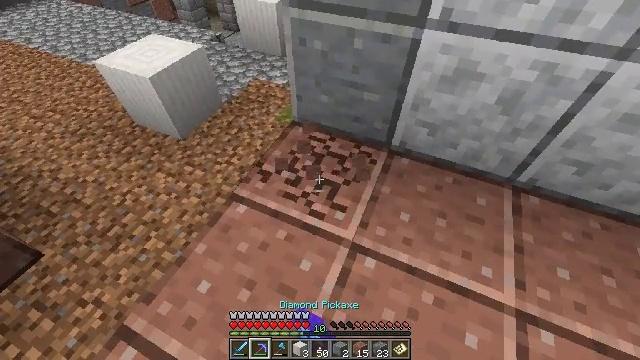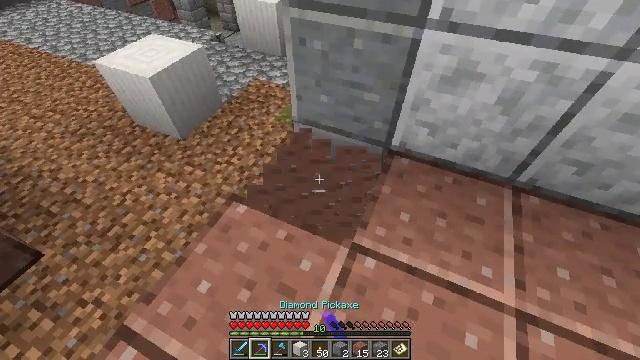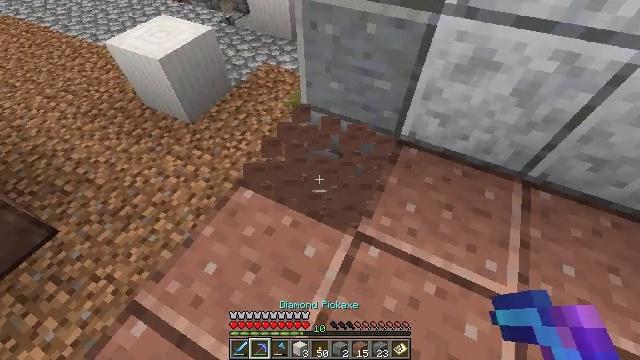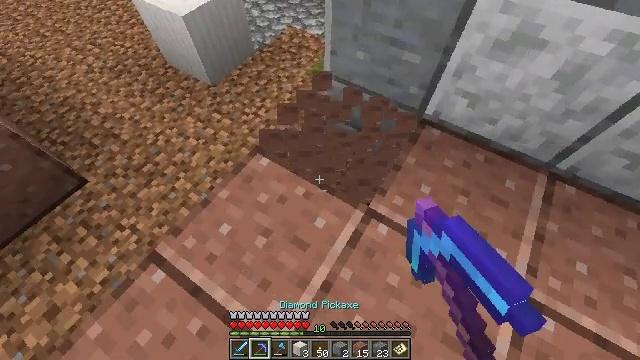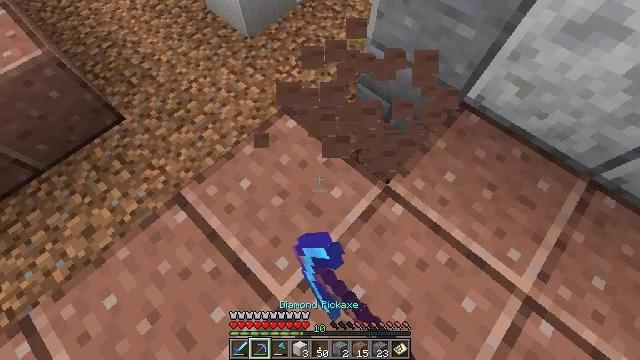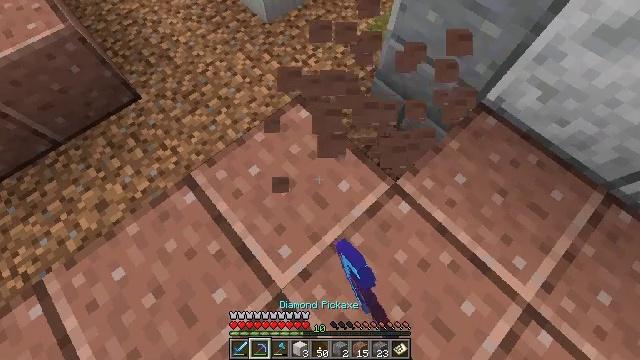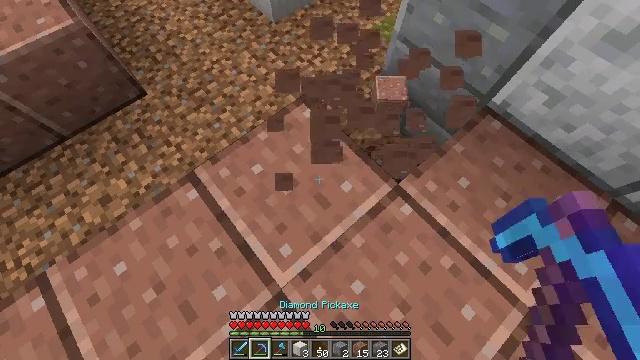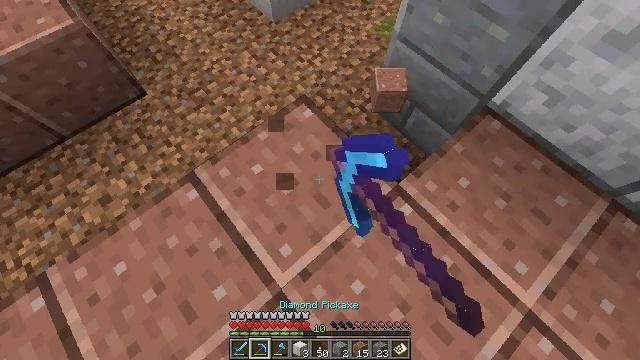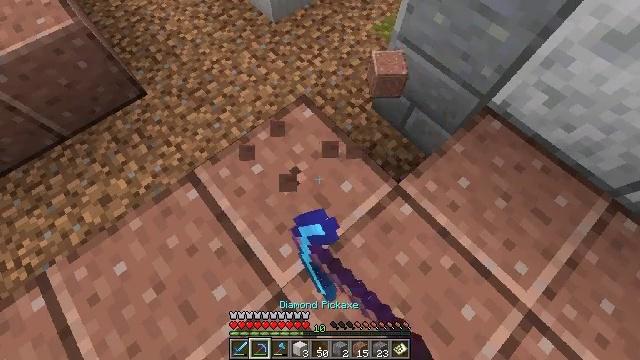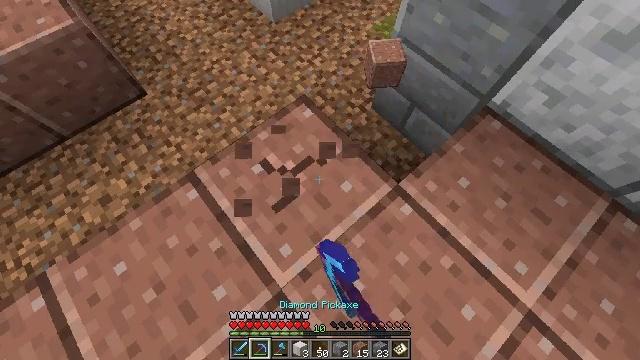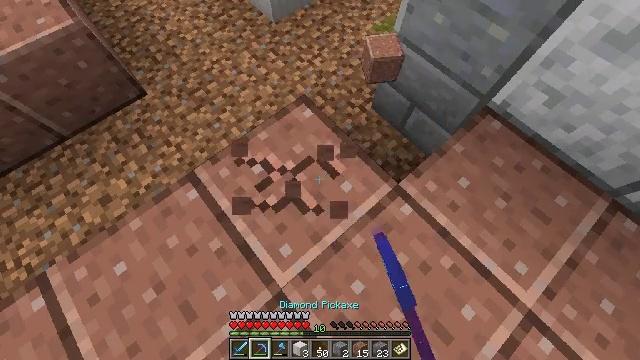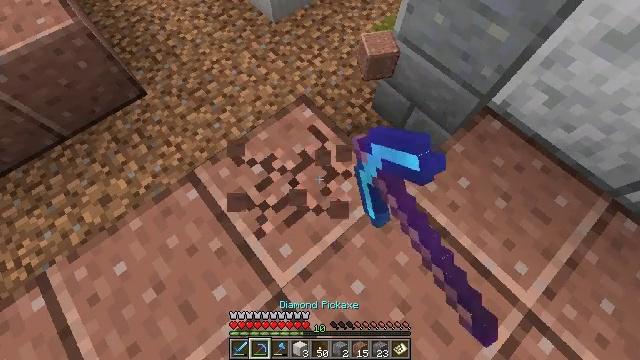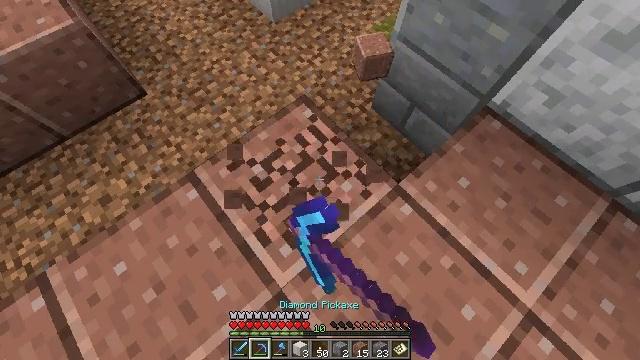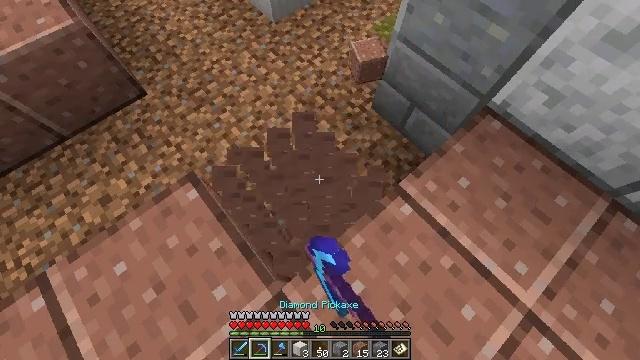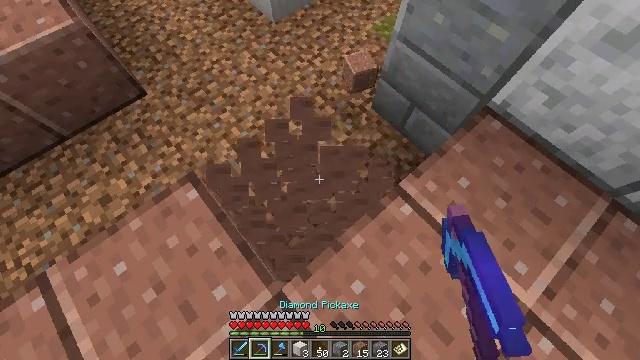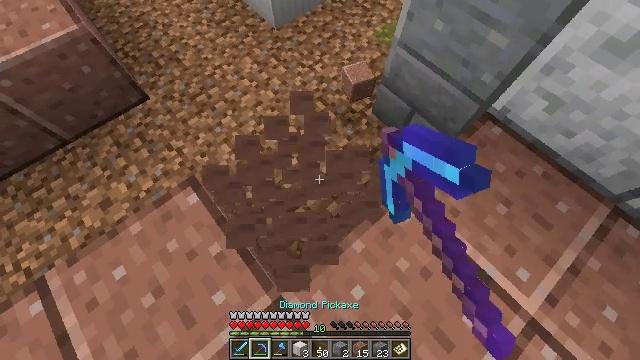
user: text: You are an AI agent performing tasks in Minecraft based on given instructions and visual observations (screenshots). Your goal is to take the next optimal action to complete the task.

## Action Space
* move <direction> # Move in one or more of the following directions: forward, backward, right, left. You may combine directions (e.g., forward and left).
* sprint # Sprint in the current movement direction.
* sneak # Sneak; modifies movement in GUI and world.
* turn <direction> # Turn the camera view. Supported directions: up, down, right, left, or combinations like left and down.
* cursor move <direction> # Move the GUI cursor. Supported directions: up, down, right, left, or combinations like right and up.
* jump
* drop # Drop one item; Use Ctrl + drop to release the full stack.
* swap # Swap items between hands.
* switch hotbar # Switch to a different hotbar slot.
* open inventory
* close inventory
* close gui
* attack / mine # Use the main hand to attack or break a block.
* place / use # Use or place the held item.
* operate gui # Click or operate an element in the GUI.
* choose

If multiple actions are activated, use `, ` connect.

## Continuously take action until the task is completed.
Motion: motion action
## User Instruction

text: Mine the polished granite block.
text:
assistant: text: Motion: attack / mine
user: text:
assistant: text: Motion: turn left and down, attack / mine
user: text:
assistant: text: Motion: turn left and down, attack / mine
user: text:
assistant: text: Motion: turn left and down, attack / mine
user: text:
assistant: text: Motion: turn left and down, attack / mine
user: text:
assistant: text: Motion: turn left, attack / mine
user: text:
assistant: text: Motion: attack / mine
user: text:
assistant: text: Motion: attack / mine
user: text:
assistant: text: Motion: attack / mine
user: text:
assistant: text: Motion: attack / mine
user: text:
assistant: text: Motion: attack / mine
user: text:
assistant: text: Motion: attack / mine
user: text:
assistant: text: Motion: attack / mine
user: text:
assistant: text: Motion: attack / mine
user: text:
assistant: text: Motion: turn up, attack / mine
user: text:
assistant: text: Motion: turn right and up
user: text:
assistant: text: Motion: turn right and up
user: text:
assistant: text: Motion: no_op